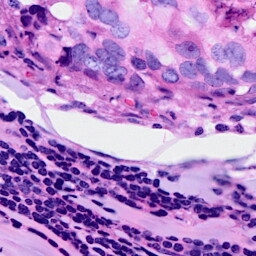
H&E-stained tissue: Breast